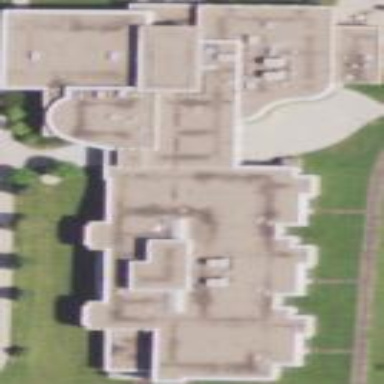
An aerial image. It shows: School building.